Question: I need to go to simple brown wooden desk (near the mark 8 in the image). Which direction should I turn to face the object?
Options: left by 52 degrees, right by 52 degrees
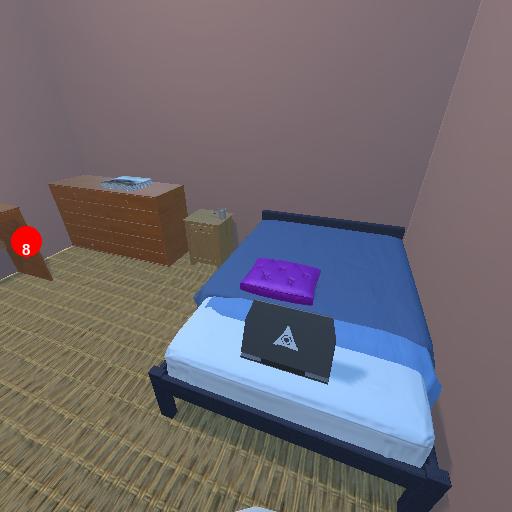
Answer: left by 52 degrees